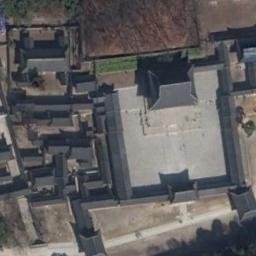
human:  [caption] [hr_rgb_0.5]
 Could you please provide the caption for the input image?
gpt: Many buildings of different shapes are beside the palace .

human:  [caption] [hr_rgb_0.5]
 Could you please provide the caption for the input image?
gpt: The central part of the palace is a circular building .

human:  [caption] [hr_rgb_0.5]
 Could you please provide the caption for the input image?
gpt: The palace is on the bare land .

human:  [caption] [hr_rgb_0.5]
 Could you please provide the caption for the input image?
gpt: The dark gray palace has some palaces of different sizes and a courtyard .

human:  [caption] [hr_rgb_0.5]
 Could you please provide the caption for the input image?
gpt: There are some brown bare land beside the black palace .